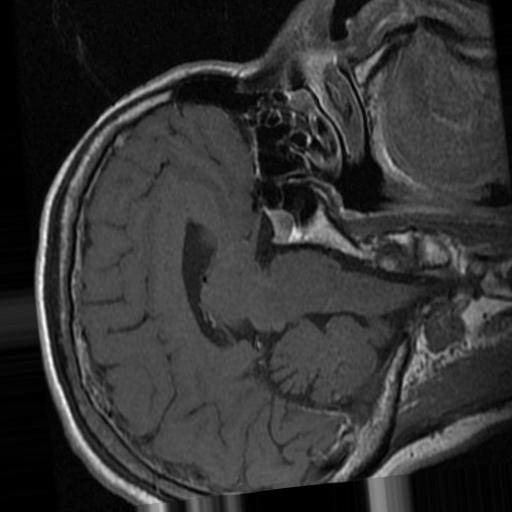
Label: brain_tumor